【题型】证明题　【知识点】平面几何　【难度】easy
已知：如图, 在 $\triangle ABC$ 中, 点 $D$ 在边 $BC$ 上, $\angle ADE = \angle B$, $\angle EAF = \angle FDC$, $DE$ 与 $AC$ 交于点 $F$。

(1) 证明：$\frac{AB}{AC} = \frac{AD}{AE}$；

(2) 连接 $BF$, 如果 $AB^2 = AF \cdot AC$, 求证：$AD \cdot BC = AE \cdot BF$。

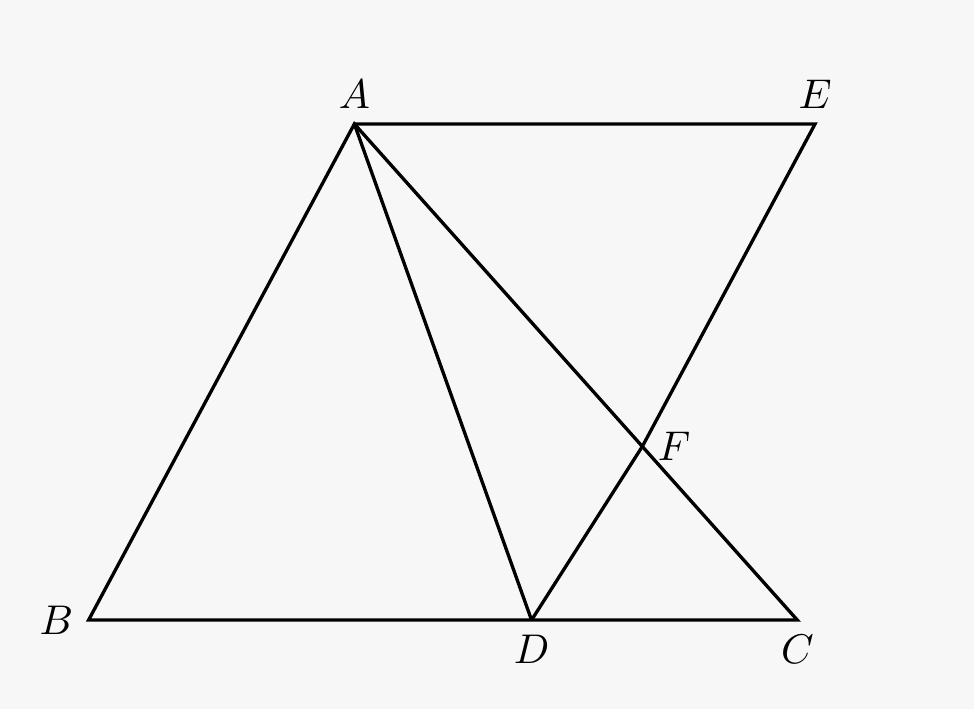
【解答】
解：(1) $\because$ $\angle EAF = \angle FDC$, $\angle AFE = \angle DFC$, $\angle EAF + \angle AFE + \angle E = 180^\circ = \angle FDC + \angle DFC + \angle C$,

$\therefore$ $\angle E = \angle C$,

在 $\triangle ADE$ 和 $\triangle ABC$ 中,

$\begin{cases}
\angle ADE = \angle B \\
\angle E = \angle C
\end{cases}$

$\therefore$ $\triangle ADE \sim \triangle ABC$,

$\therefore$ $\frac{AB}{AC} = \frac{AD}{AE}$；

(2)证明：如图：

$\because$ $AB^2 = AF \cdot AC$,

$\therefore$ $\frac{AB}{AC} = \frac{AF}{AB}$,

$\because$ $\angle BAF = \angle CAB$,

$\therefore$ $\triangle ABF \sim \triangle ACB$,

$\therefore$ $\frac{AB}{AC} = \frac{BF}{BC}$,

$\because$ $\frac{AB}{AC} = \frac{AD}{AE}$,

$\therefore$ $\frac{AD}{AE} = \frac{BF}{BC}$,

$\therefore$ $AD \cdot BC = AE \cdot BF$。
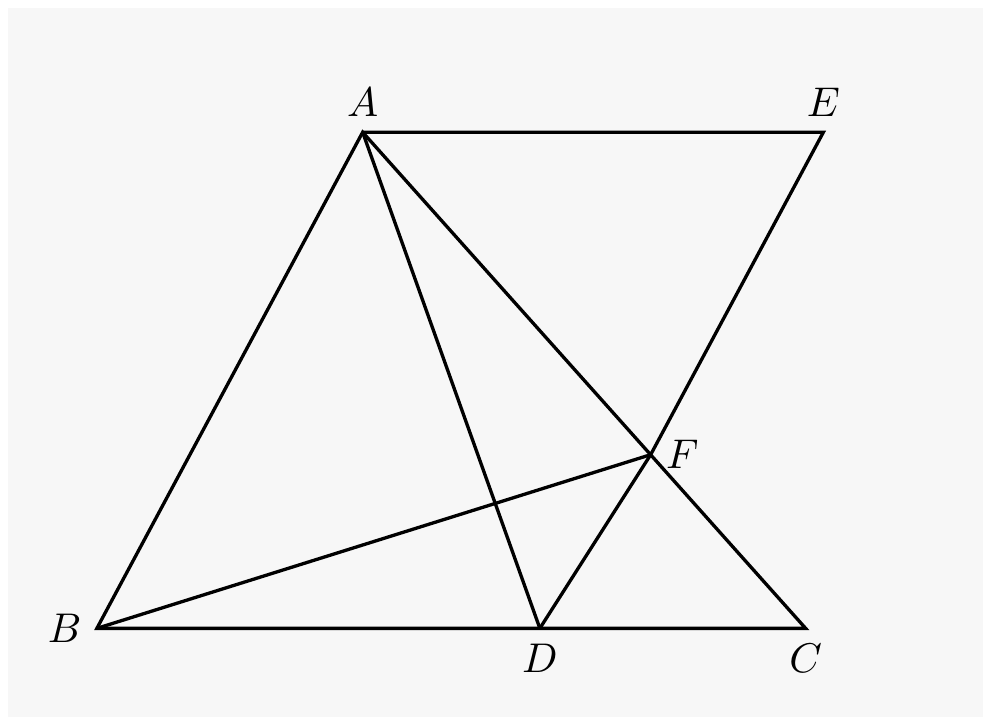